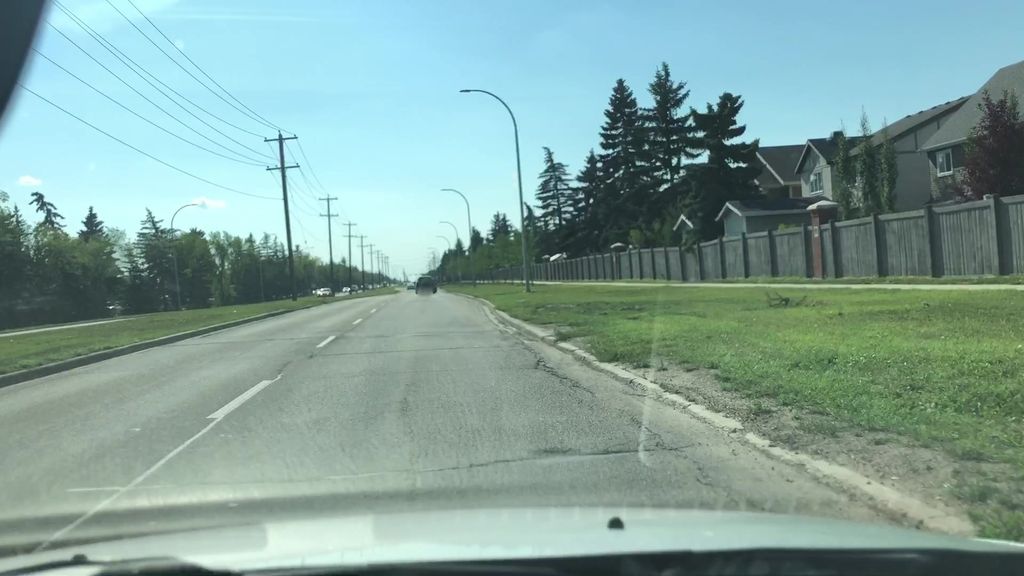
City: edmonton